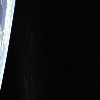
Label: space